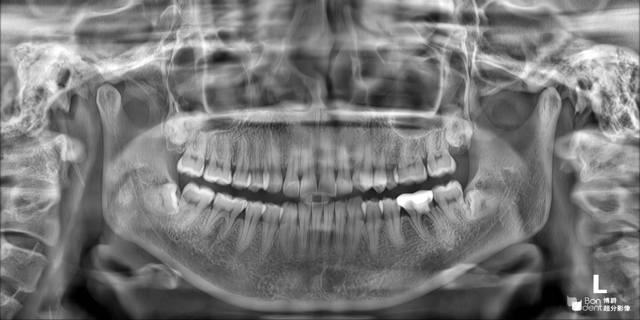
adult